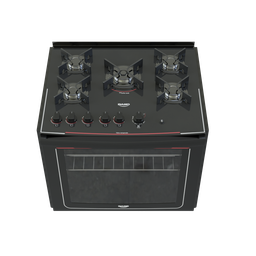
Label: appliances